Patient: sex F, age 53
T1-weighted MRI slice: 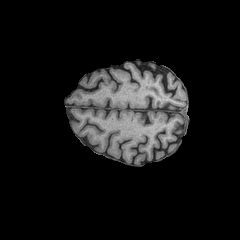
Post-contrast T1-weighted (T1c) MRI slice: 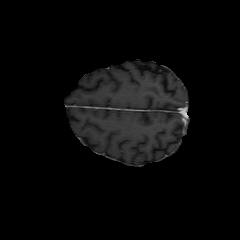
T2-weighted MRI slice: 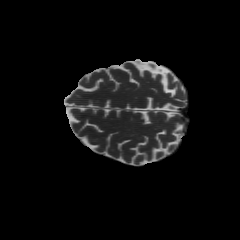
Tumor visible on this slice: no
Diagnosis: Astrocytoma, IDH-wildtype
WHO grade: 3